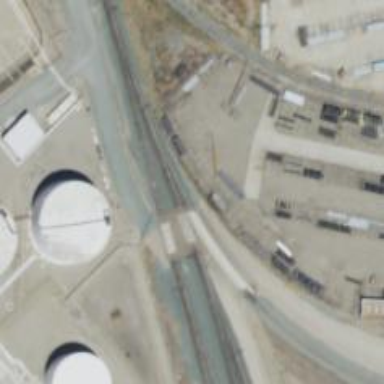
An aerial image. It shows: Railway yard.